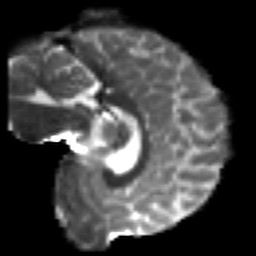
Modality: T2w
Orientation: sagittal
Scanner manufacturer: siemens
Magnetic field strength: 3 T
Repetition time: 7.8 s
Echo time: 0.09 s